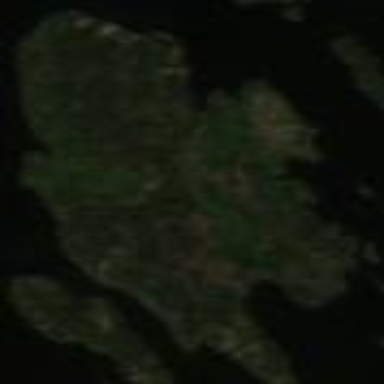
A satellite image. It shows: Island covered with woodland.